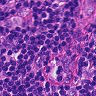
Metastatic tissue present: no